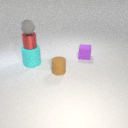
small brown rubber cylinder to the left of small purple rubber cube